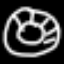
Label: donut